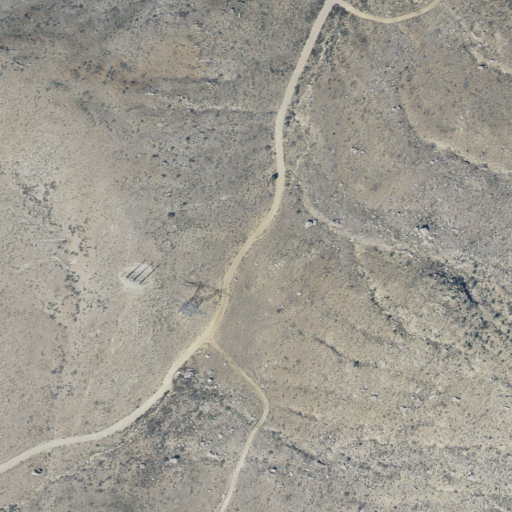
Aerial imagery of gap in Utah named Bulldog Pass containing only shrub